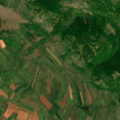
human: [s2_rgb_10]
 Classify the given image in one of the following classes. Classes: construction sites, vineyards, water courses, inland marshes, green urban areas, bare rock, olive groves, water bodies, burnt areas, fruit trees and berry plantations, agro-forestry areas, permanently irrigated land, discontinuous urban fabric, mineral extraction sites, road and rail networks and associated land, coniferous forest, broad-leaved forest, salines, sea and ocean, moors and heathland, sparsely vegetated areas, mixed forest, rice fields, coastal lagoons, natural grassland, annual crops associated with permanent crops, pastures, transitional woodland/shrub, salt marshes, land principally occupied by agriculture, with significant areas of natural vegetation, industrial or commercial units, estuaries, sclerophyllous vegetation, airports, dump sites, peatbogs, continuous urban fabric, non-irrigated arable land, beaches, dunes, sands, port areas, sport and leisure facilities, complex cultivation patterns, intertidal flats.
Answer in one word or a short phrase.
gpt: pastures, complex cultivation patterns, transitional woodland/shrub